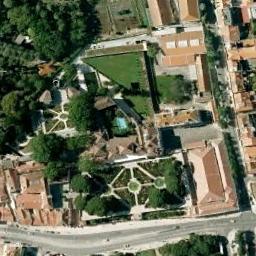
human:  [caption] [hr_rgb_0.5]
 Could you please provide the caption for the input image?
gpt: The brown palace has a park and some palaces of different sizes .

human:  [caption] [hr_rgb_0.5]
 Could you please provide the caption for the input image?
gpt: There are several trees near the palace .

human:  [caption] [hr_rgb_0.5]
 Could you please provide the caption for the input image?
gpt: The palace is on the grass surrounded by buildings and trees .

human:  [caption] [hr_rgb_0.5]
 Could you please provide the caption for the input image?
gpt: The roofs of palaces are all black, And the whole looks like a rectangle .

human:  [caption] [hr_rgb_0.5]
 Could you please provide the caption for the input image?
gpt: There are some green trees beside the brown palace .